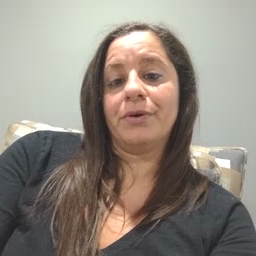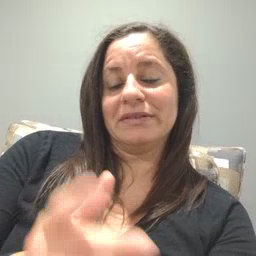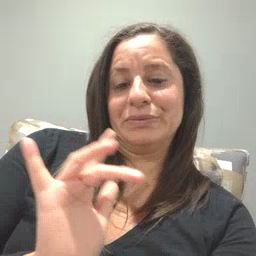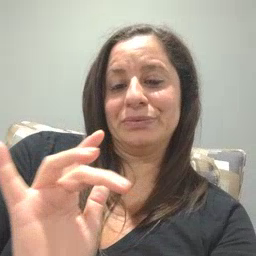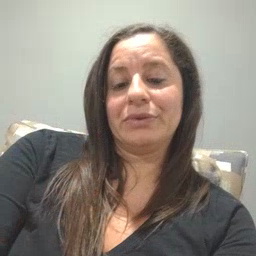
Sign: yucky